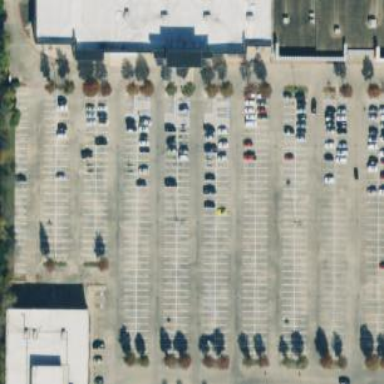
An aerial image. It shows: Parking space is available.